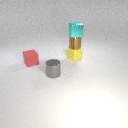
small yellow rubber cube below small cyan metal cube